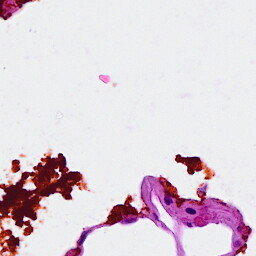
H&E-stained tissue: Breast